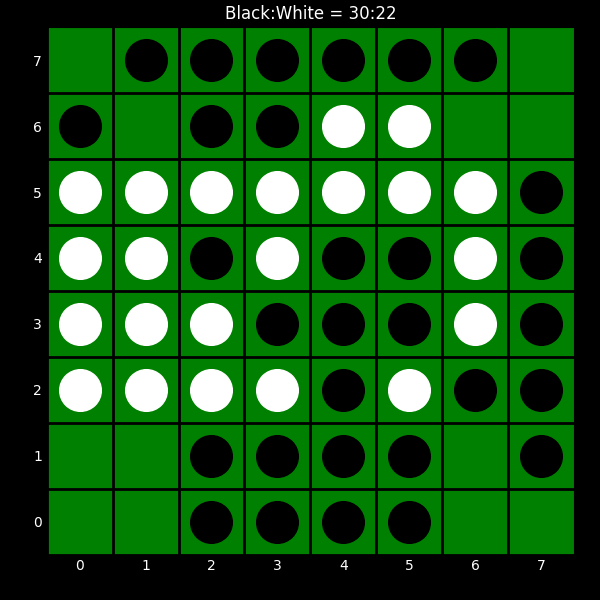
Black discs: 30
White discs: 22